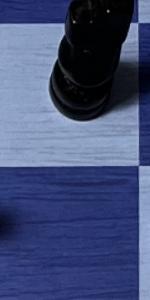
Label: Empty